Brain MRI study timepoint: preop
T1CE (contrast-enhanced T1) slice:
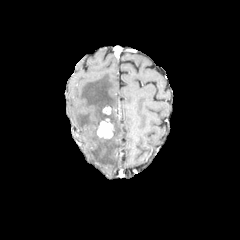
T2-FLAIR slice:
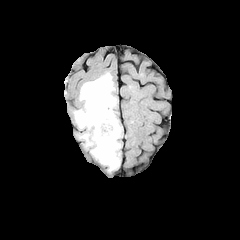